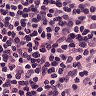
Metastatic tissue present: no